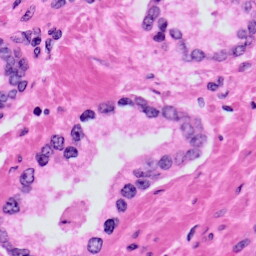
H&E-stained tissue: Prostate